高一 · 计数
(10 分) 某学校为培养学生的兴趣爱好, 提高学生的综合素养, 在高一年级开设各种形式的校本课程供学生选择(如书法讲座、诗歌鉴赏、奥赛讲座等). 现统计
了某班 50 名学生一周用在兴趣爱好方面的学习时间(单位: $h$ )的数据, 按照 $[0,2)$, $[2,4),[4,6),[6,8),[8,10]$ 分成五组, 得到了如下的频率分布直方图.

(1) 求频率分布直方图中 $m$ 的值及该班学生一周用在兴趣爱好方面的平均学习时间;

(2) 从 $[4,6)$, $[6,8)$ 两组中按分层抽样的方法抽取 6 人, 再从这 6 人中抽取 2 人,求恰有 1 人在 $[6,8)$ 组中的概率.

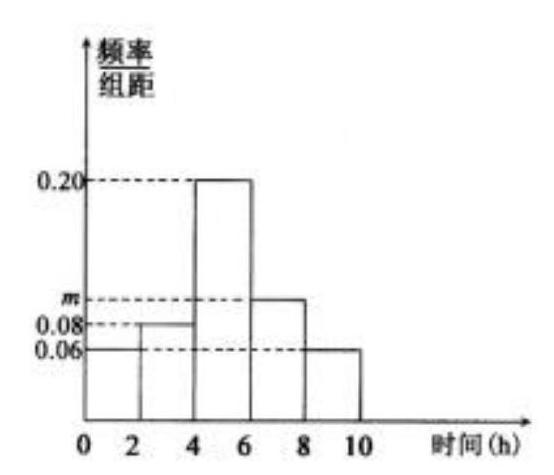
答案: (1) $m
解析: 】(1) $m=